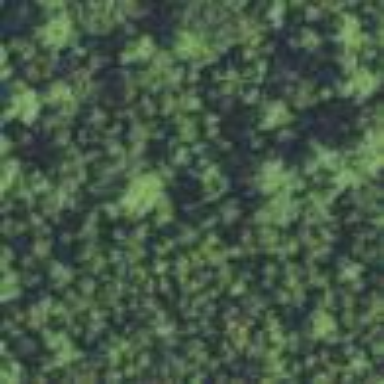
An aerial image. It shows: Woodland consisting mainly of needle-leaved trees.